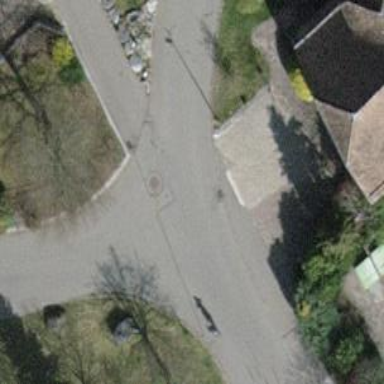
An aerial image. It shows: Residential road with unpaved surface.